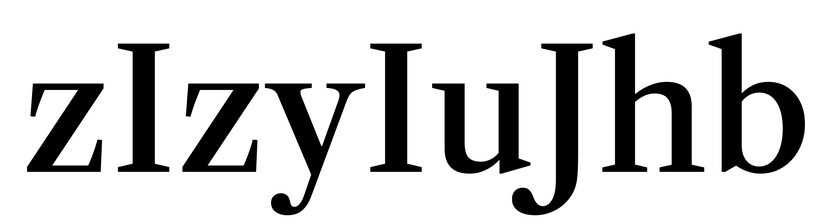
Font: LibreCaslonText_Medium